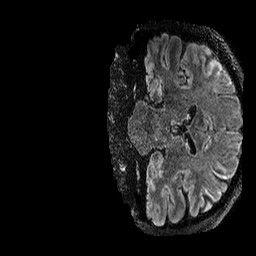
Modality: FLAIR
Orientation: coronal
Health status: ill
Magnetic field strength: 3 T